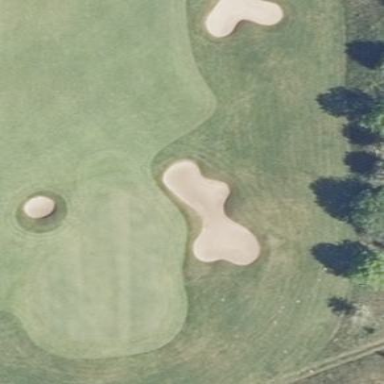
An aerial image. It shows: Bunker on golf course.